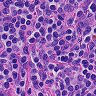
Metastatic tissue present: no